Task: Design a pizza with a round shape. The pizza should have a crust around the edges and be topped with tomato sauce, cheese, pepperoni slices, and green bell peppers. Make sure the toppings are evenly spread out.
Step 26:
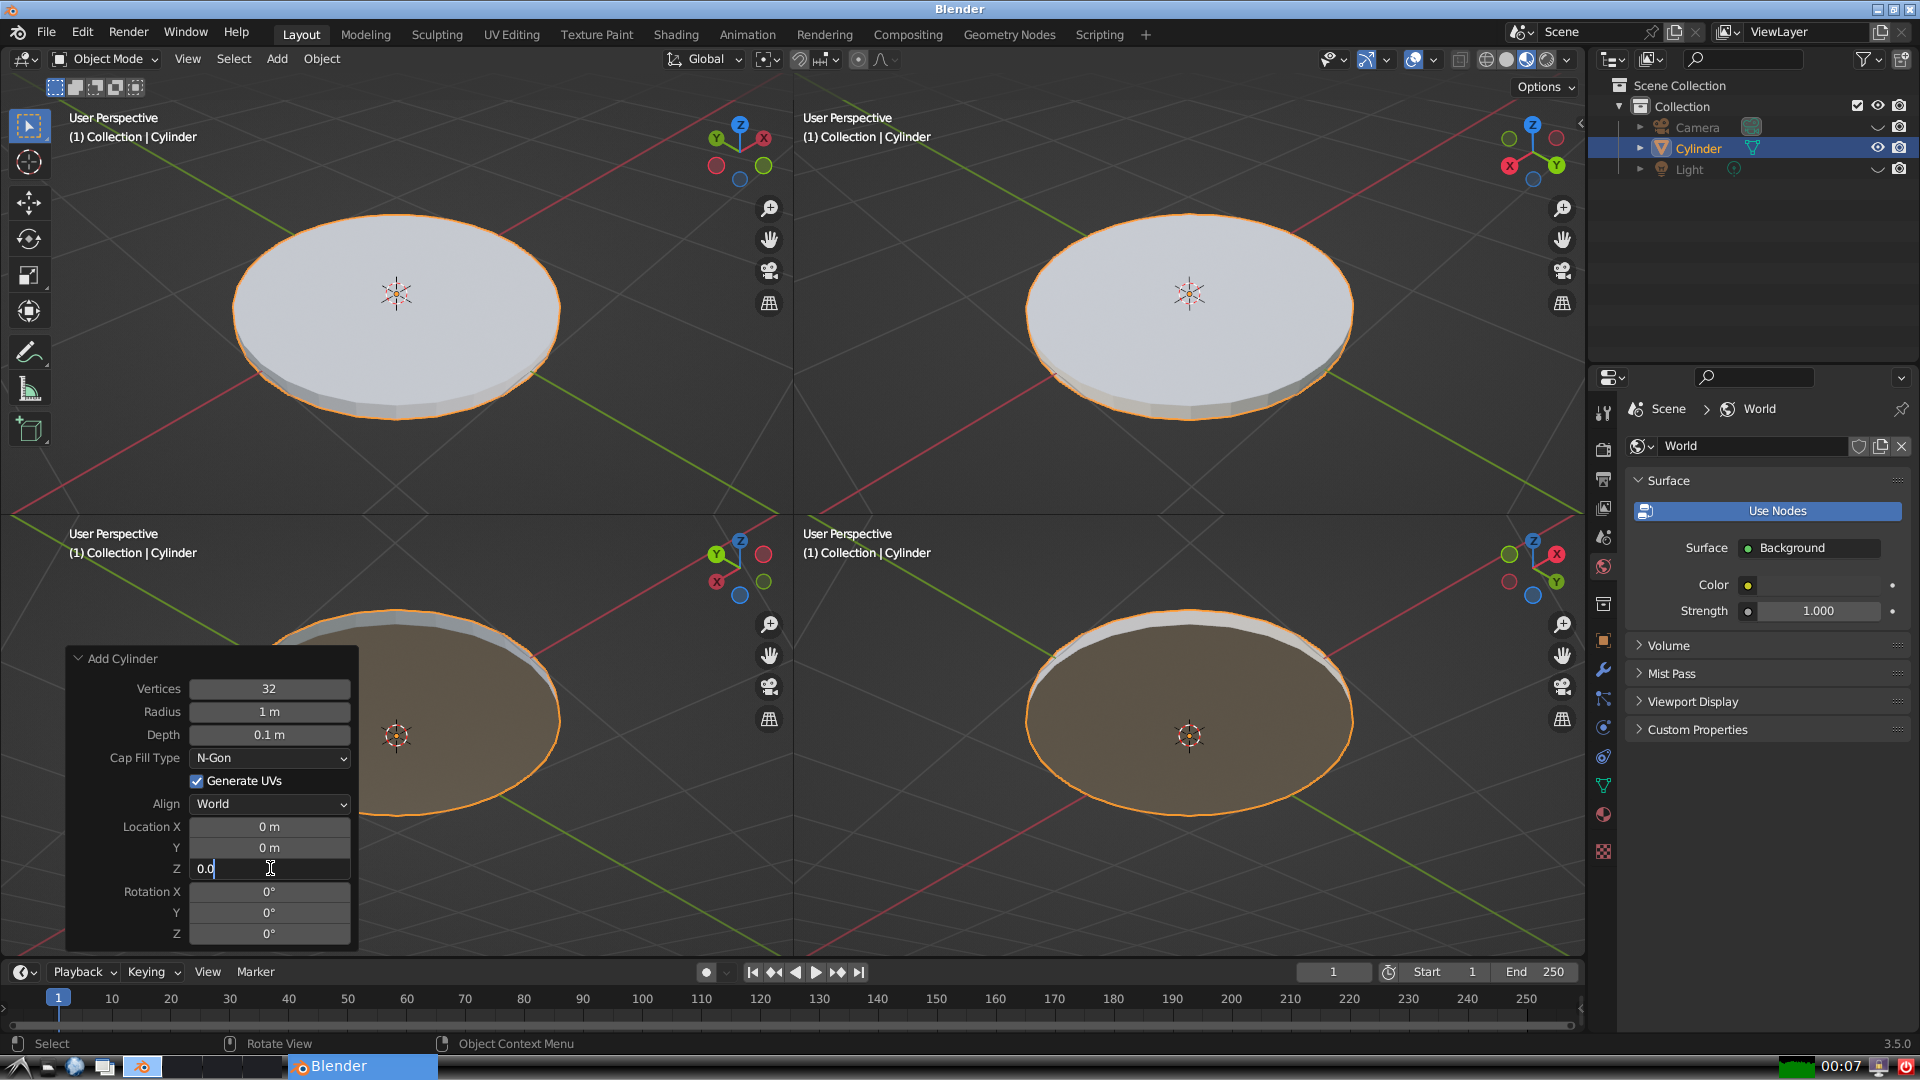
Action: {"key_press": ['Return']}